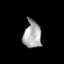
Tissue: prostate
Cell type: Myeloid cells
Senescence score: 0.2371
Nuclear area (px): 475
Mean DAPI intensity: 168.032